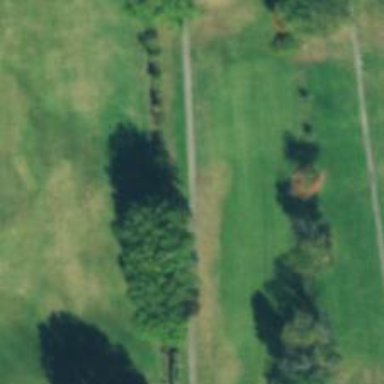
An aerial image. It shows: Path designated for golf carts.